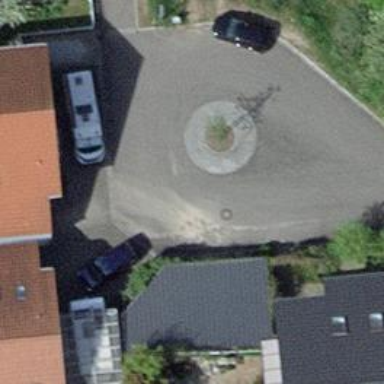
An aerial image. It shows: Living street.